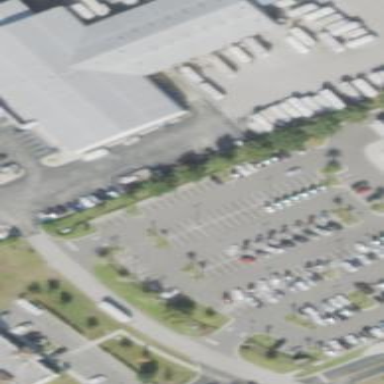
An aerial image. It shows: Outdoor shop located within building.